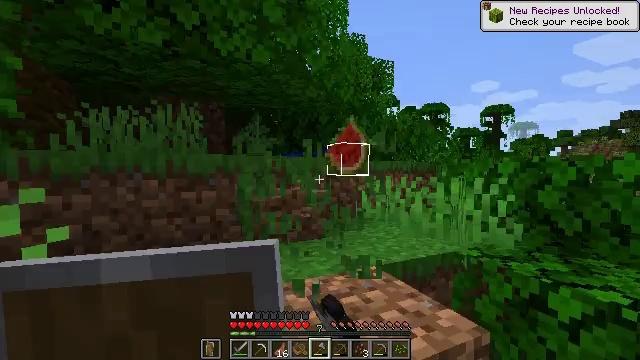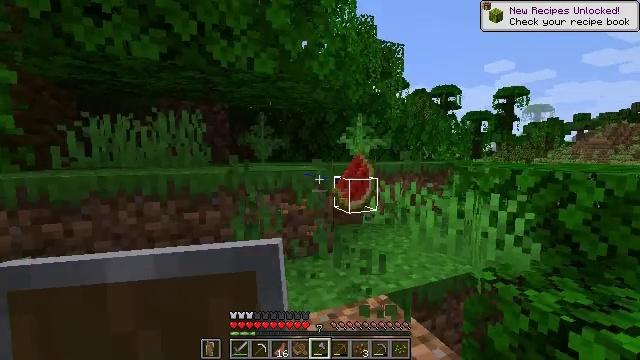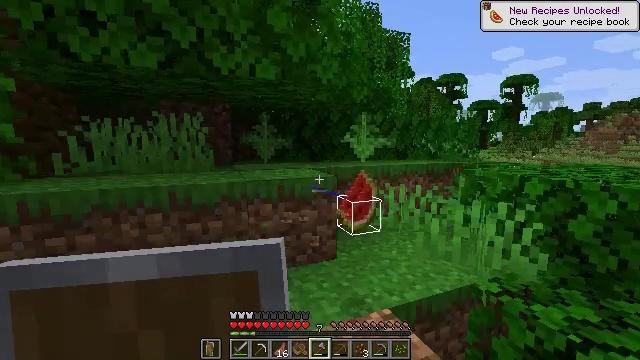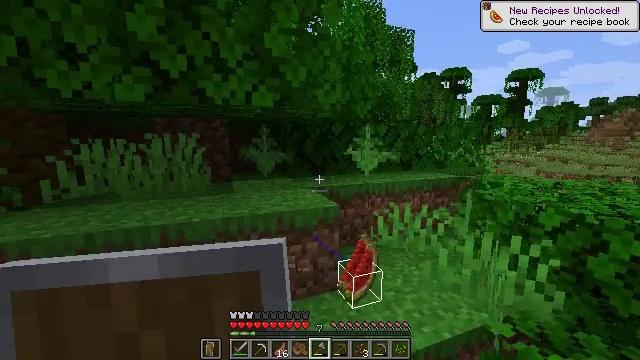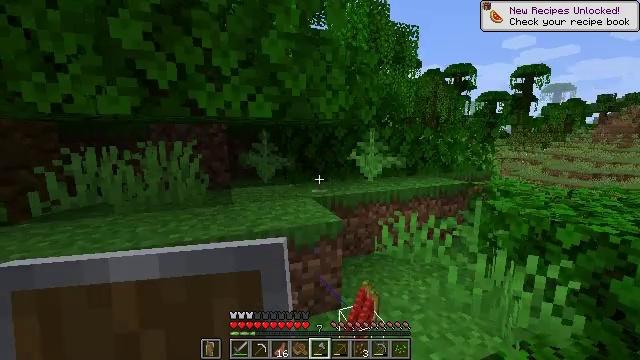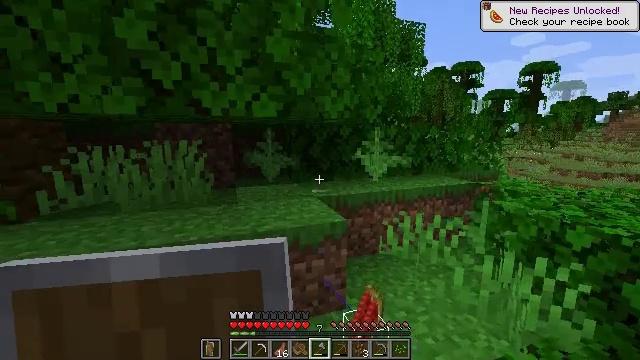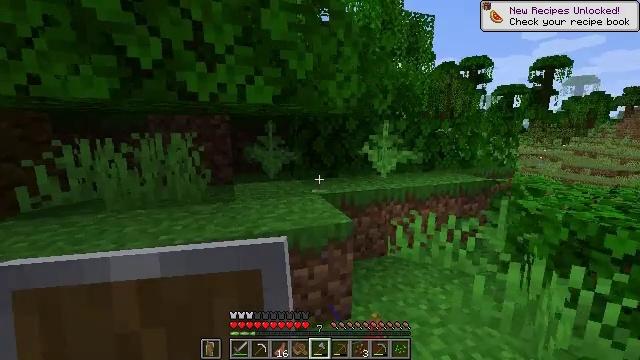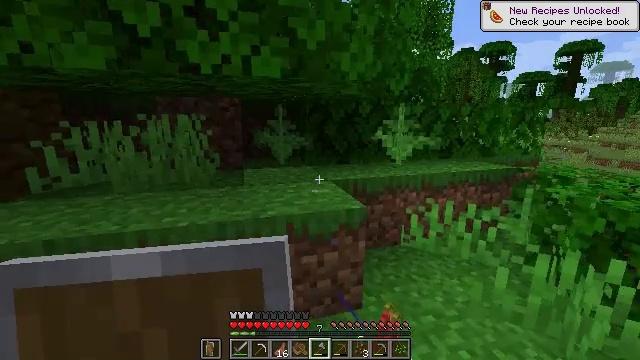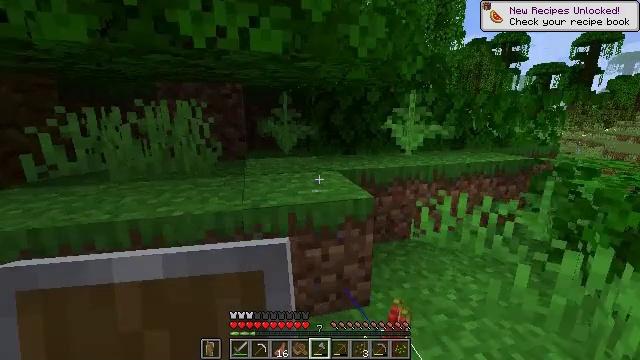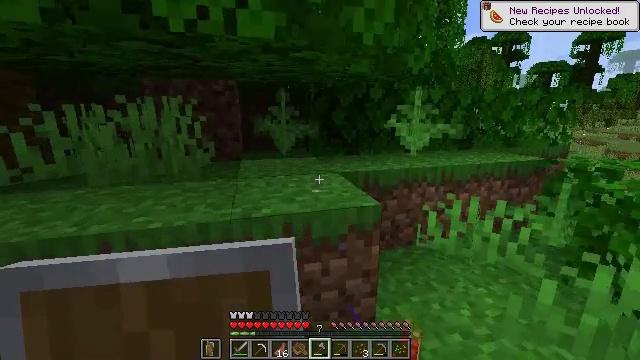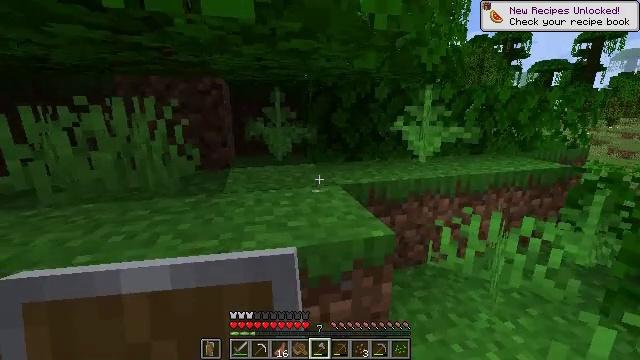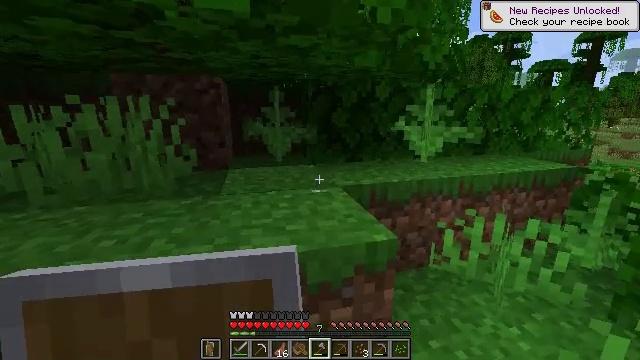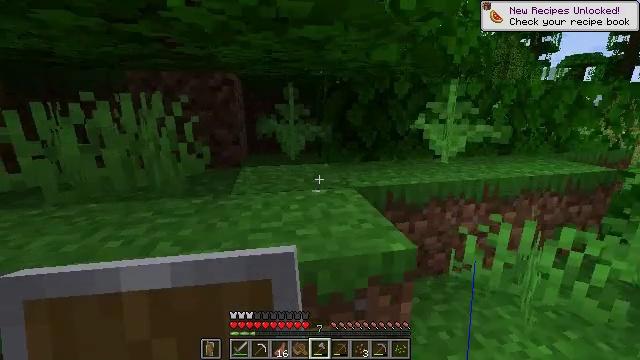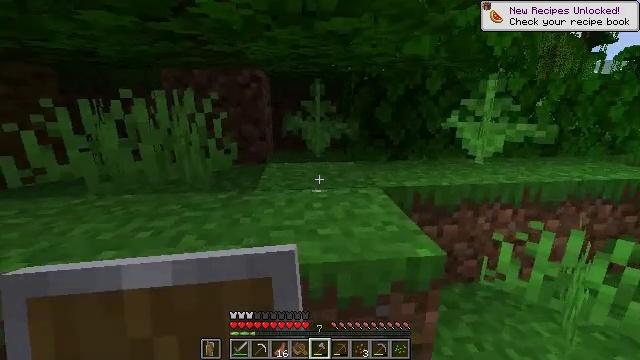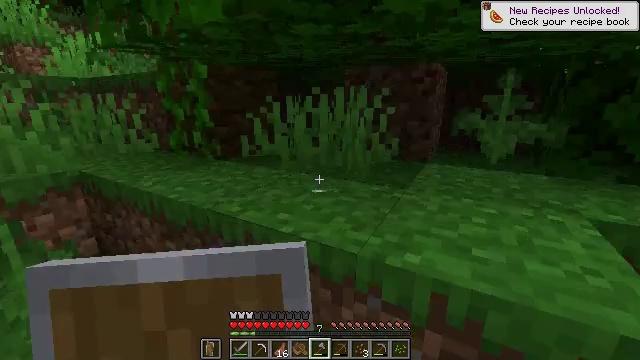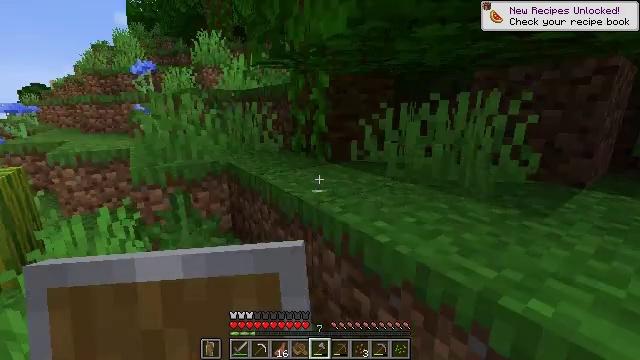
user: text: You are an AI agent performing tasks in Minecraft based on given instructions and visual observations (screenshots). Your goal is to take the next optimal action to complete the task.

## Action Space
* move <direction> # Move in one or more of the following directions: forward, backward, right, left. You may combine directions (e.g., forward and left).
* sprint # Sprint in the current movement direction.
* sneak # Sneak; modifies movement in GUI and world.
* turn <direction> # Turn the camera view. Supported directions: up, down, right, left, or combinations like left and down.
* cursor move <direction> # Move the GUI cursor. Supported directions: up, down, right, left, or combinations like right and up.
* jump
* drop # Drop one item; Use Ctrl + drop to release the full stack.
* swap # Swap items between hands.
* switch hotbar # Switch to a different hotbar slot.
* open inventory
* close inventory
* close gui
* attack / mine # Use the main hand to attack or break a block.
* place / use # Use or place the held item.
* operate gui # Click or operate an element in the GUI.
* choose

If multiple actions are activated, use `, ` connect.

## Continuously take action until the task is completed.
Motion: motion action
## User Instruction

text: Attack the melon to collect it.
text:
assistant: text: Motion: move forward, turn left and down, jump
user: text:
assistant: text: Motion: move forward, turn down, jump
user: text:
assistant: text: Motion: move forward, turn down, jump
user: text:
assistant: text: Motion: move forward
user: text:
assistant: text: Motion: move forward, turn left
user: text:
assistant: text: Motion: move forward, turn left
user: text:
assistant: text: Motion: move forward, turn left and down
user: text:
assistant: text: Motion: move forward, turn left and down
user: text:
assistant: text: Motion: move forward
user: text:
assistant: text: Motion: move forward
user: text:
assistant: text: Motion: no_op
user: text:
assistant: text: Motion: turn left
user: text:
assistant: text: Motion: turn left
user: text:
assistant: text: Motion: turn left
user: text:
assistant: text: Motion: turn left and up
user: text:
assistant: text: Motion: turn left and up
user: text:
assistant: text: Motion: move forward, turn left and up
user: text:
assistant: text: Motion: move forward, turn left
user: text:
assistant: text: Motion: move forward
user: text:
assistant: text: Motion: move forward
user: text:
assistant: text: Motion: move forward
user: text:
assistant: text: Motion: move forward, turn right
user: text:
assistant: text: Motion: turn right and up
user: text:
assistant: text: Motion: turn right
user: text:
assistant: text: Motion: turn right
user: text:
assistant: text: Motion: turn right
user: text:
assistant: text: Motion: no_op
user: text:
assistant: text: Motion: turn left
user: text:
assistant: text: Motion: turn left
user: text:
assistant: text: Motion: turn left